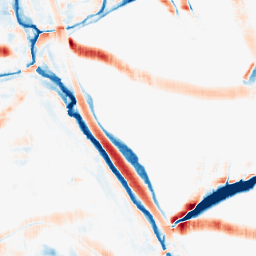
Category: morphological
Decomposition family: morphological_rect
Decomposition parameters: operation: average
width: 20
height: 20
Upsampling method: sinc_blackman
Upsampling parameters: scale: 2
kernel_size: 4
Upsampling scale: 2